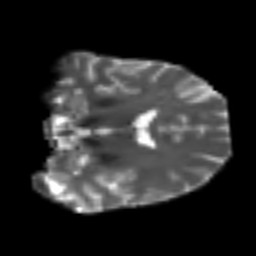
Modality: T2w
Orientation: coronal
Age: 29
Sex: female
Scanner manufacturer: siemens
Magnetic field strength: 3 T
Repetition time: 4.987 s
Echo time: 0.0792 s